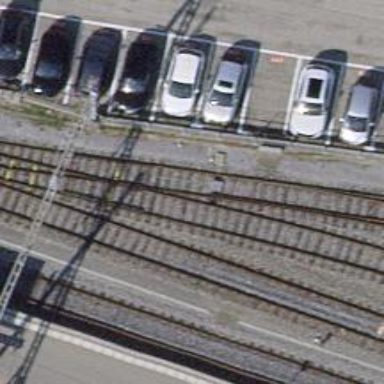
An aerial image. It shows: Railway track with electrified contact lines. This is siding track.